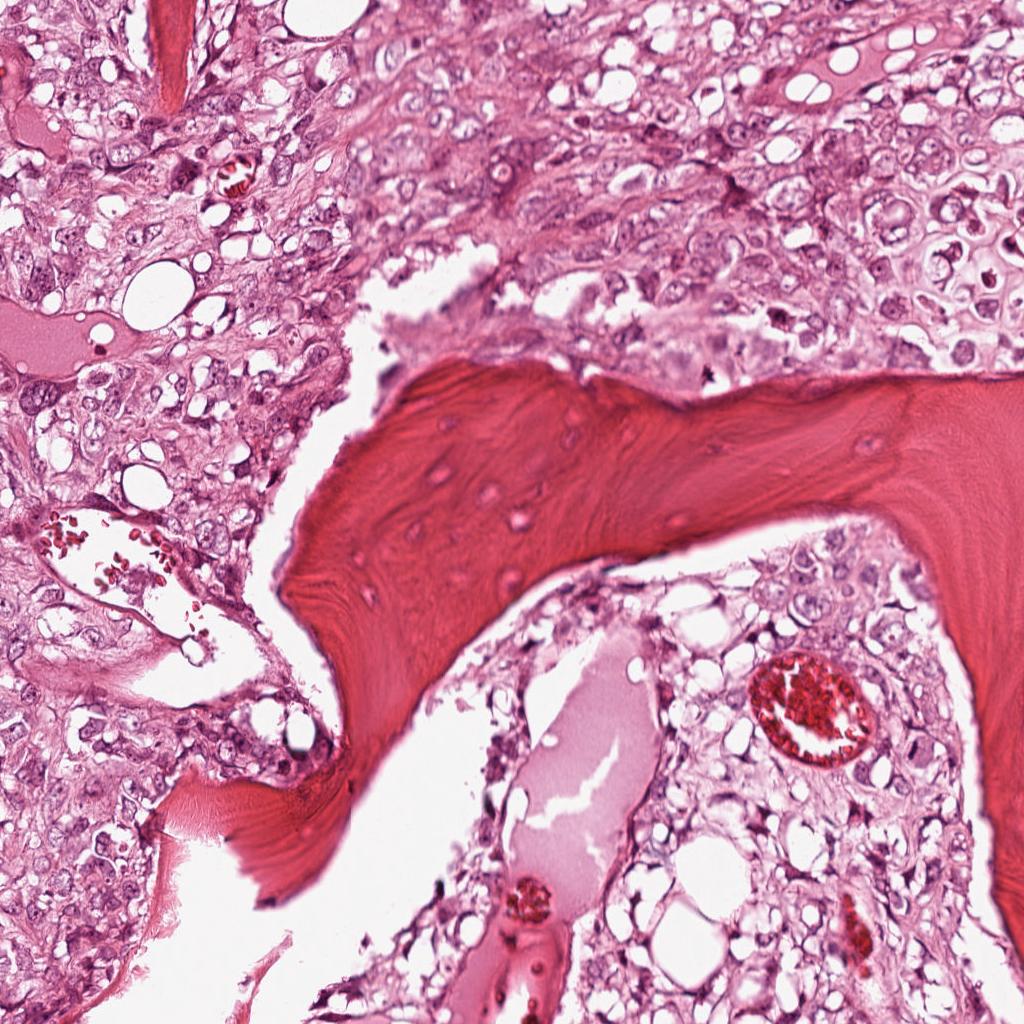
Label: Viable